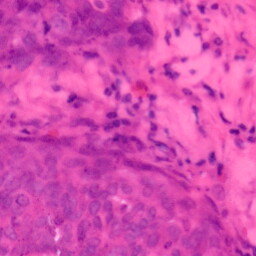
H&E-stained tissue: Colon